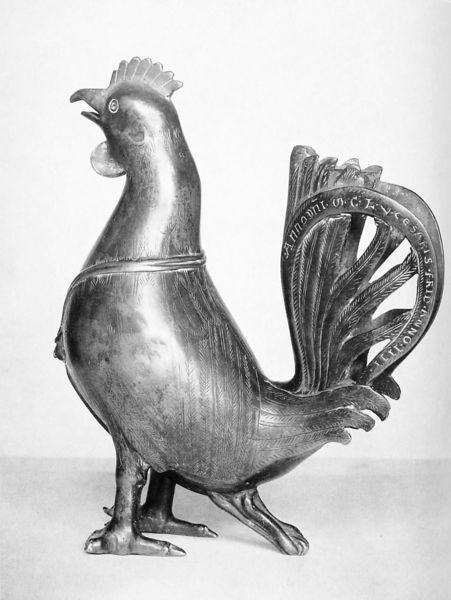
Titel: Hahnenaquamanile
Standort: Herkunftsort: Hildesheim (EU - D - Nds)
Institution: Frankfurt, Museum für Kunsthandwerk
Schlagwörter: feder, kopf, vogel, weiß, grau, schwarz, tier, federn, gefieder, hals, figur, skulptur, schwanz, schrift, schnabel, halsband, kamm, inschrift, glänzend, metall, deutsch, bronze, plastik, foto, fotografie, eisen, gefäß, messing, kupfer, schwarzweiß, krallen, kralle, schwanzfeder, hahn, trinkgefäss, latein, schirft, reliquienbehälter, krallen+, 1450, schnabeö, schwandz